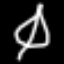
Label: leaf